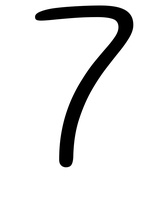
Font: Gluten_ExtraLight